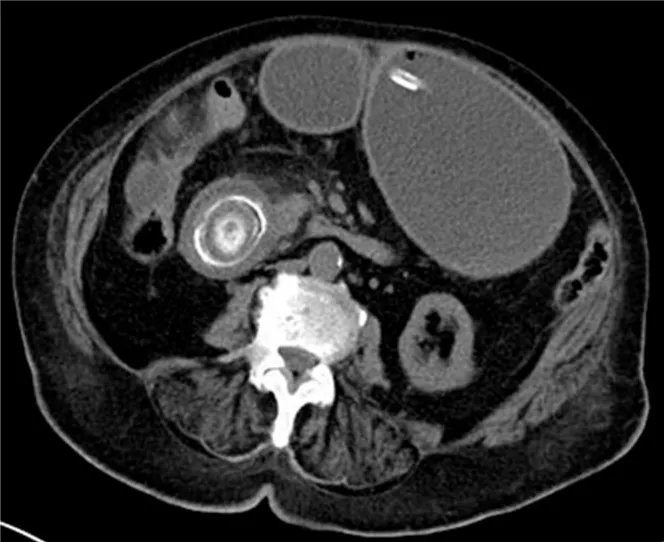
Abdominal CT scan showing a dilated stomach and a calcified stone impacted in the second portion of duodenum.
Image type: radiology (ct)